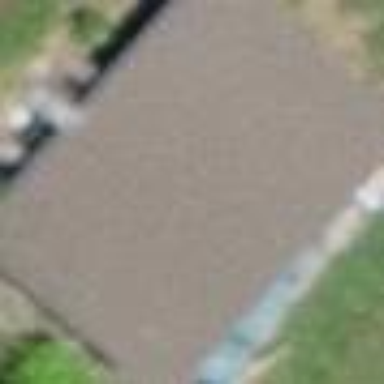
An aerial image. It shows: View of roof of building.